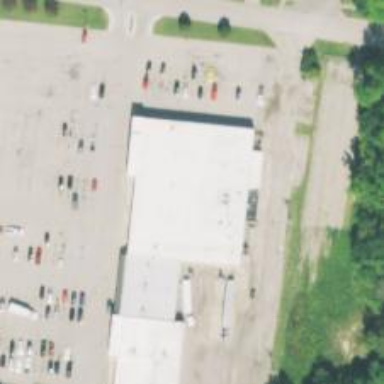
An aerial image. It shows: Supermarket.